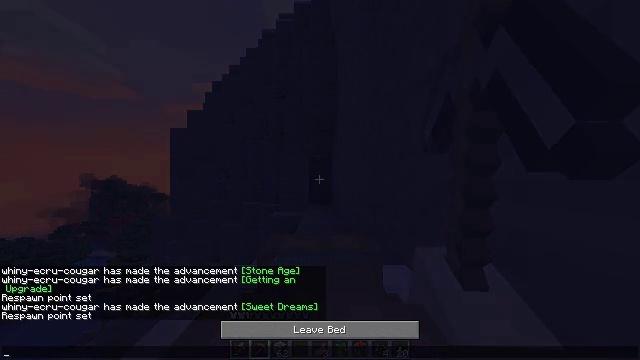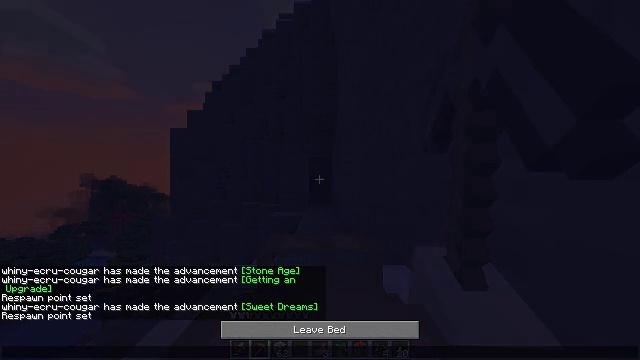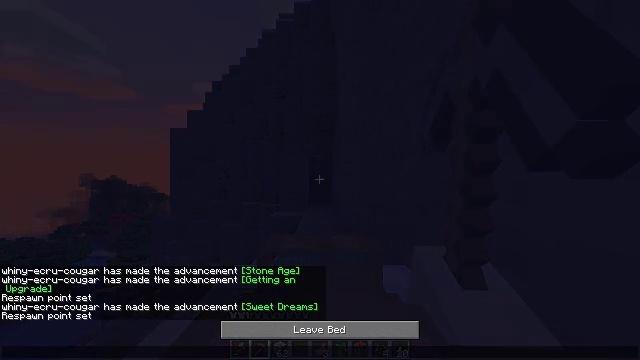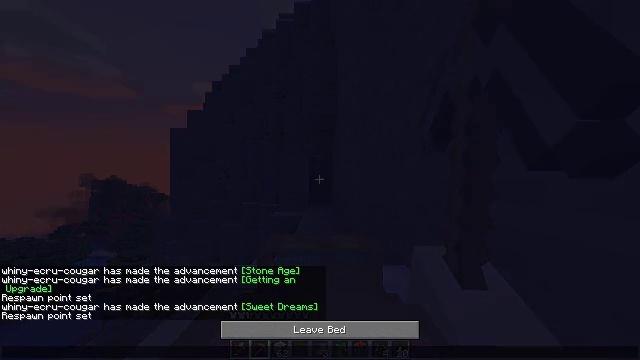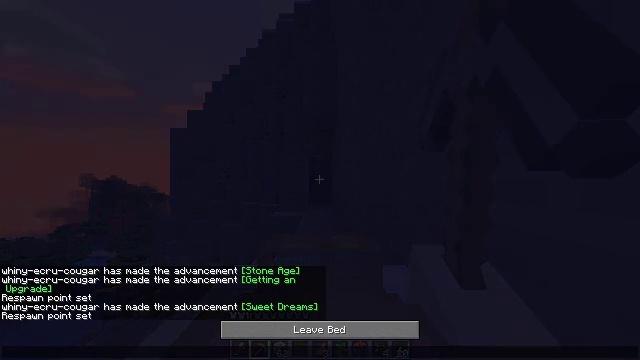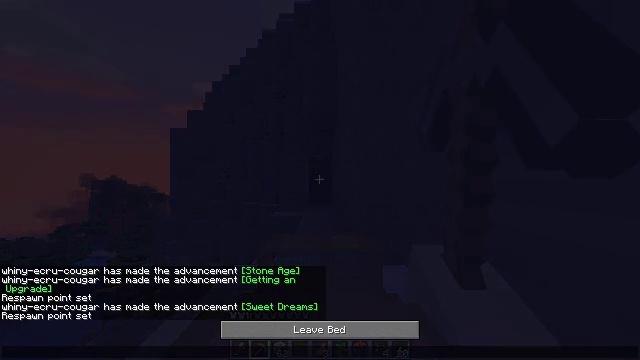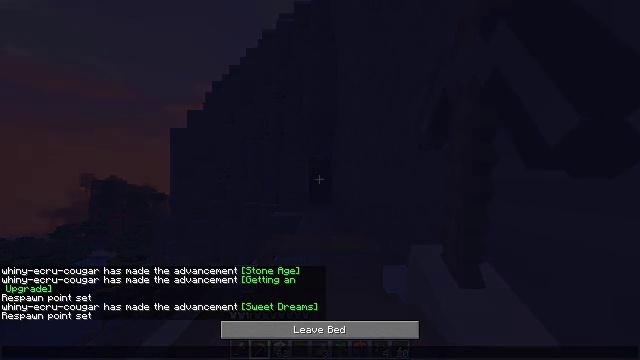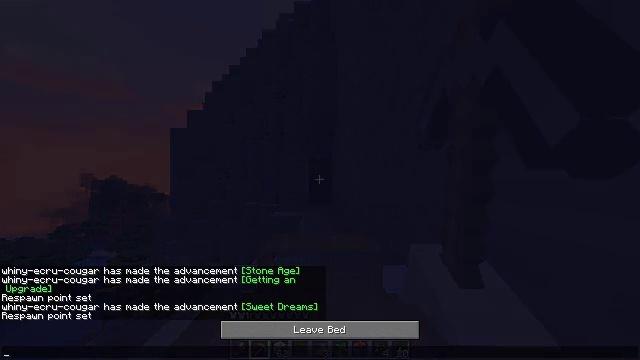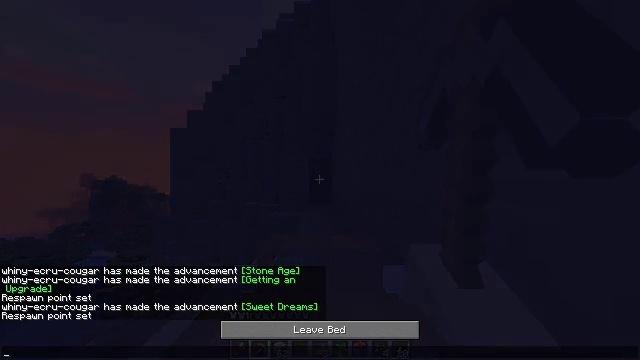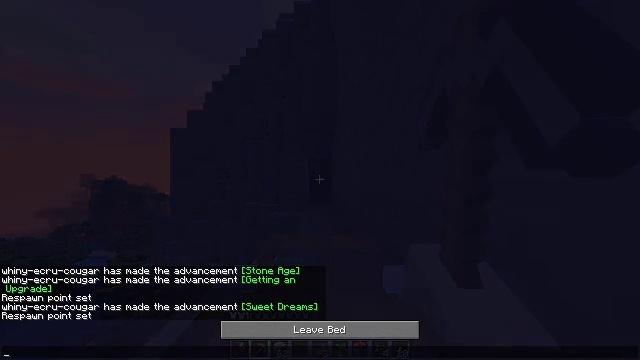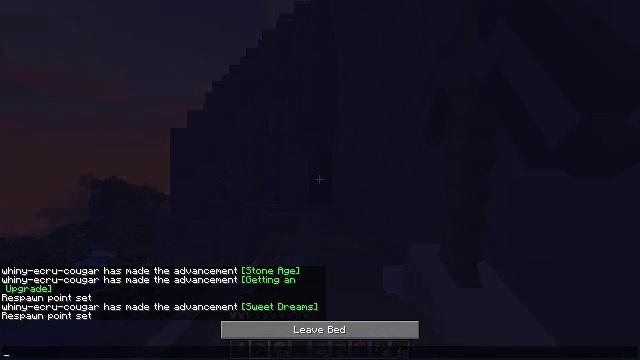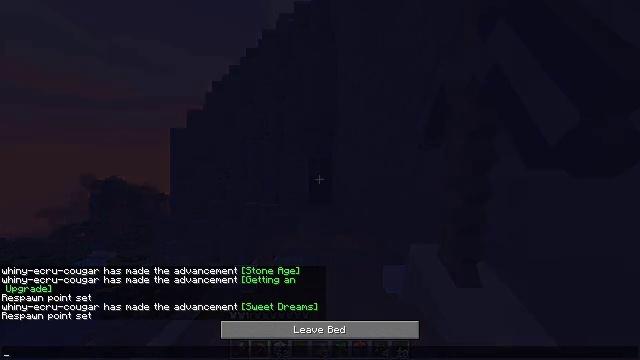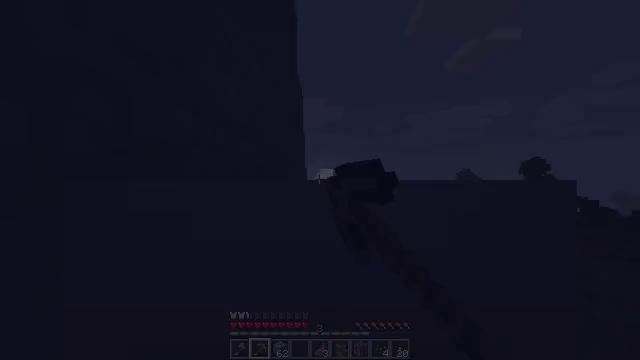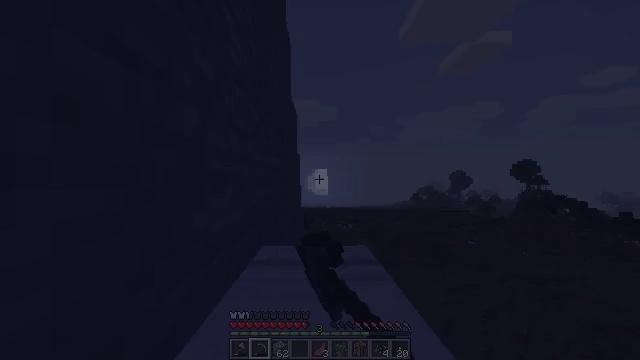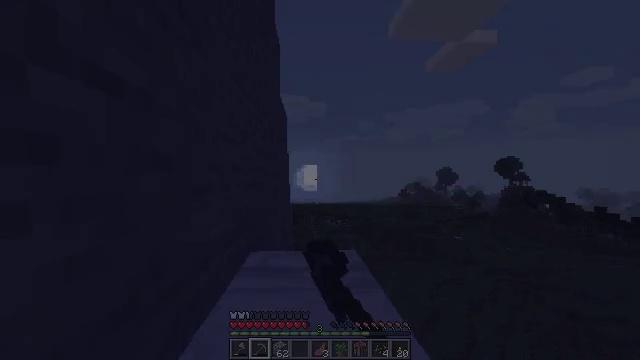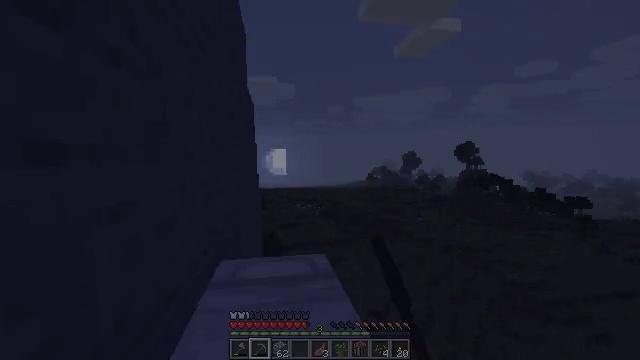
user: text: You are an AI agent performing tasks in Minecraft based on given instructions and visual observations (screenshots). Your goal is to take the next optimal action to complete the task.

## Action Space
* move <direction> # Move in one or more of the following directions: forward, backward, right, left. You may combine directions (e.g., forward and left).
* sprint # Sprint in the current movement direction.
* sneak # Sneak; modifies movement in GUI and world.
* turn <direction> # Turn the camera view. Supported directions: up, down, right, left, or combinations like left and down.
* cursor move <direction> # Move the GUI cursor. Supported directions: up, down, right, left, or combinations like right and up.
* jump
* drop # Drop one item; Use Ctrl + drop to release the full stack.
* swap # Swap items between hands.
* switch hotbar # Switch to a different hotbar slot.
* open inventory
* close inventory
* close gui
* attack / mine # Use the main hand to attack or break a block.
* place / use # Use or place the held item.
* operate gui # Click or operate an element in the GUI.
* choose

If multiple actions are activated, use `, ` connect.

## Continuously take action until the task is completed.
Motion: motion action
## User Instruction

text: Pick up the white bed by breaking it.
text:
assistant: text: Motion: no_op
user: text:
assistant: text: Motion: no_op
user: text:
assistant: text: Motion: cursor move left and up
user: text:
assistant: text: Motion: no_op
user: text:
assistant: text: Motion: no_op
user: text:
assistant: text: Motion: no_op
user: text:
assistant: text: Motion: no_op
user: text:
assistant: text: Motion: no_op
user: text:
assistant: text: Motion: no_op
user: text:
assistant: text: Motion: no_op
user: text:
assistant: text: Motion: no_op
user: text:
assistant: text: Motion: no_op
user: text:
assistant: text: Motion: turn right, close gui
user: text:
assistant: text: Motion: turn right
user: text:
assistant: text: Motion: turn right and down
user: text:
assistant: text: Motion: turn right and down
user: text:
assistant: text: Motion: no_op
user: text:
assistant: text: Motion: no_op
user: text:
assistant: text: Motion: no_op
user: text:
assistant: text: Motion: no_op
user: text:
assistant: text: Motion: no_op
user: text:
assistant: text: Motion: no_op
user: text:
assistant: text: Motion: turn left and down
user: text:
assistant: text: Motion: turn left and down
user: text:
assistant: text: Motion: turn left and down
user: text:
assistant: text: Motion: turn right and down
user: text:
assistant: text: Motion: turn right and down
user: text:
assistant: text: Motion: attack / mine
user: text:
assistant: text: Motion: attack / mine
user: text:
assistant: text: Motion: attack / mine